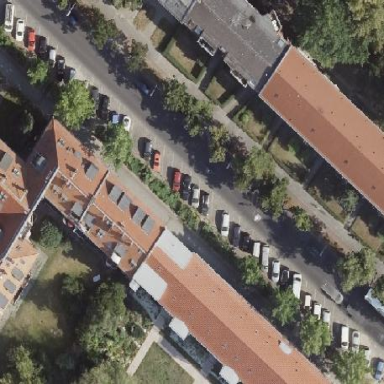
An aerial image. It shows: Parking area along the street side with diagonal orientation.